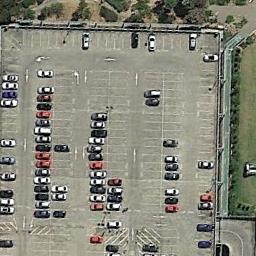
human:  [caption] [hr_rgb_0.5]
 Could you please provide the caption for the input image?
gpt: The parking lot has some parked cars but lots of parking spaces are still empty .

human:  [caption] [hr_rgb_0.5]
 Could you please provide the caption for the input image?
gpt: There are some cars on the parking lot .

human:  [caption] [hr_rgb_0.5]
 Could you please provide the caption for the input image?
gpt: There are several trees beside the parking lot .

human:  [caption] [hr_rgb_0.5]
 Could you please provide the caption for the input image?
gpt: There are many different colored cars in the parking lot .

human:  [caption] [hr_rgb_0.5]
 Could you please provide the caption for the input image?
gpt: There are some green bushes beside the parking lot .